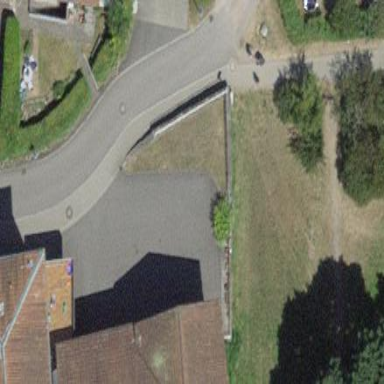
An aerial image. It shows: Street side parking area.